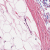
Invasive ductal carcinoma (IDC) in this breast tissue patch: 0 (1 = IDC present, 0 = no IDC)